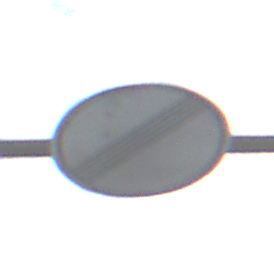
Verkehrszeichen: EndeSaemtlicherBegrenzungen
Umgebung: Outdoor, Suburban
Tageszeit: SunriseSunset
Wetter: PartlyCloudy
Licht: Natural
Jahreszeit: NotSpecified
Kontrast: MediumContrast